【题型】填空题　【知识点】解析几何　【难度】medium
（2024·黄浦区校级三模）斜槓尺是荷兰数学家舒腾（1615–1660）设计的一种作图工具，如图，$O$是滑臂$AB$的中点，短杆$ON$可绕$O$转动，长杆$MN$通过$N$处的铰链与$ON$连接，$MN$上的栓子$D$可沿滑臂$AB$滑动。当点$D$在滑臂$AB$内作往复移动时，带动点$N$绕$O$转动，点$M$也随之而运动。记点$N$的运动轨迹为$C_1$，点$M$的运动轨迹为$C_2$。若$ON=DN=1$，$MN=3$，过$C_2$上的点$P$向$C_1$作切线，则切线长的最大值为\underline{\ \ \ \ \ \ \ \ \ \ }。

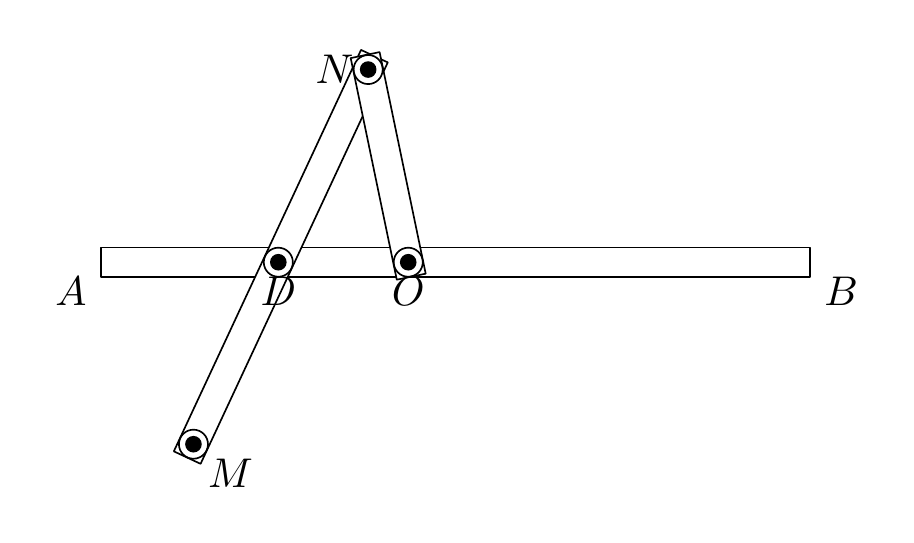
【解答】
\textbf{【答案】} $\sqrt{15}$

\textbf{【分析】} 以滑臂$AB$所在直线为$x$轴，$O$为坐标原点建立平面直角坐标系，分别求出曲线$C_1$和$C_2$的方程，利用三角换元设椭圆上任意一点的坐标，先求出$OP$的最大值，然后利用圆的切线长的求解方法，即可得到答案。

\textbf{【解答】}
解：以滑臂$AB$所在直线为$x$轴，$O$为坐标原点建立平面直角坐标系如图所示，
因为$ON=1$，所以点$N$的运动轨迹$C_1$是以$O$为圆心，半径为$1$的圆，其方程为$x^2+y^2=1$，
设点$N(\cos\theta,\sin\theta)$，由$ON=DN=1$，则$D(2\cos\theta,0)$，
由$MN=3$，可得$\overrightarrow{NM}=3\overrightarrow{ND}$，设$M(x,y)$，
所以$(x-\cos\theta,\ y-\sin\theta)=3(\cos\theta,\ -\sin\theta)$，解得$M(4\cos\theta,-2\sin\theta)$，
则点$M$的运动轨迹$C_2$是椭圆，其方程为$\frac{x^2}{16}+\frac{y^2}{4}=1$，
设$C_2$上的点$P(4\cos\alpha,2\sin\alpha)$，
则$|OP|^2=16\cos^2\alpha+4\sin^2\alpha=4+12\cos^2\alpha\leq16$，
则切线长为$\sqrt{|OP|^2-1}\leq\sqrt{16-1}=\sqrt{15}$，
所以切线长的最大值为$\sqrt{15}$。

故答案为：$\sqrt{15}$。

\textbf{【点评】} 本题考查了动点轨迹方程的求解，与椭圆有关的最值问题，圆的切线长的求解，要掌握常见的求轨迹的方法：直接法、定义法、代入法、消参法、交轨法等等，属于中档题。

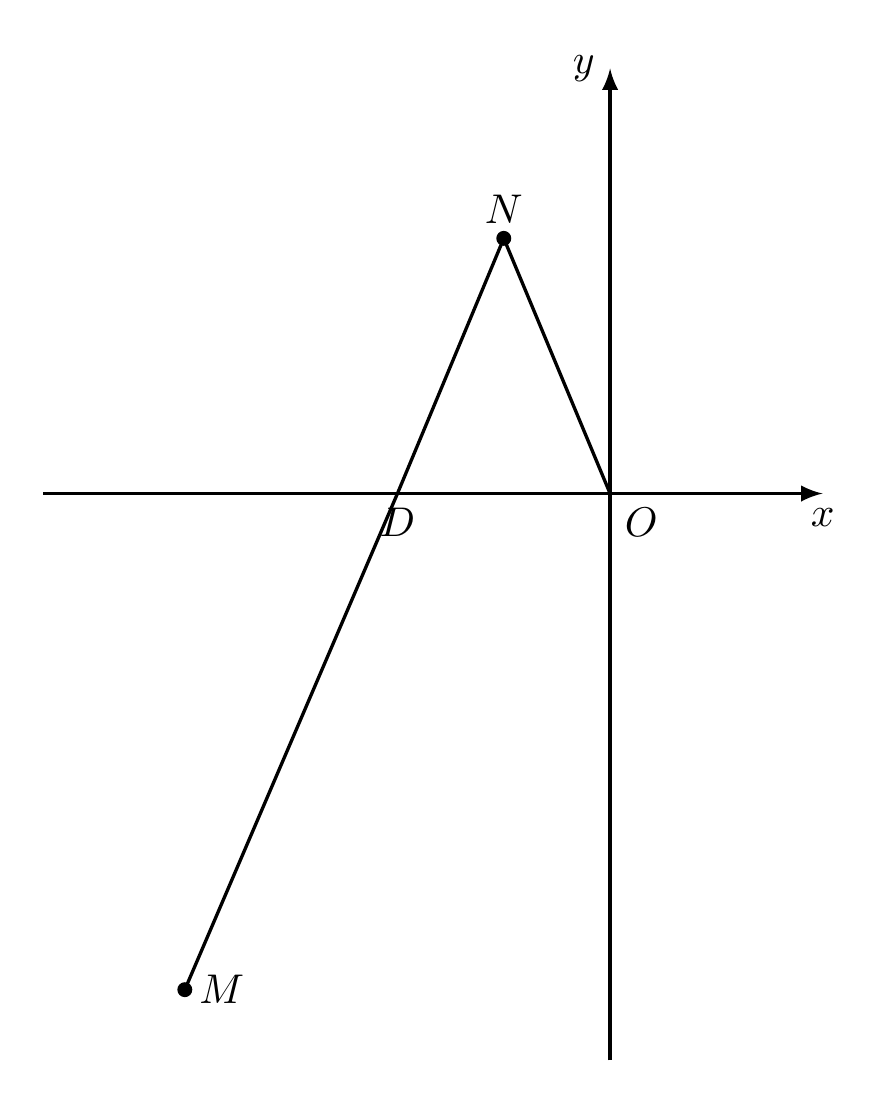